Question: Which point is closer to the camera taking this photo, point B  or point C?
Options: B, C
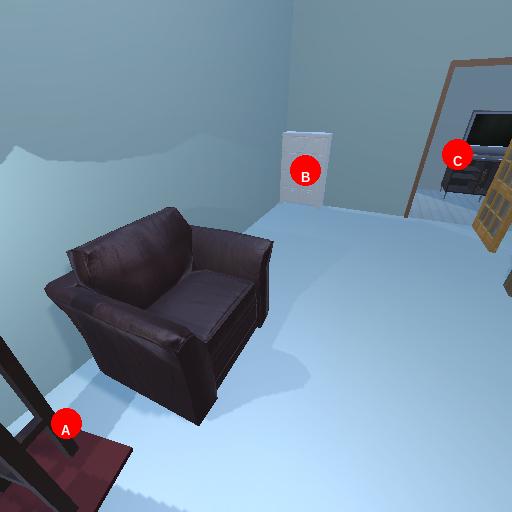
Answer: B